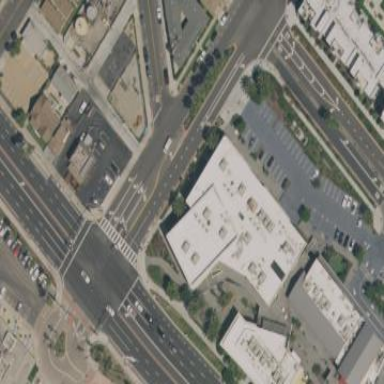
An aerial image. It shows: Commercial building.